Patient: sex M, age 47
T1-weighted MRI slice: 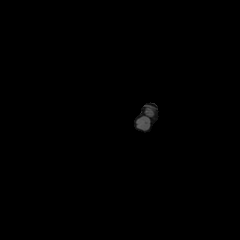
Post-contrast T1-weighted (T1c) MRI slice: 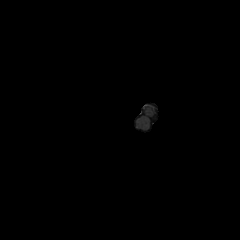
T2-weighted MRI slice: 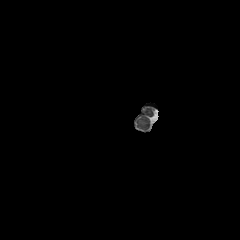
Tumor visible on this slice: no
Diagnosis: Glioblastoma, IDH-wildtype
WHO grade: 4